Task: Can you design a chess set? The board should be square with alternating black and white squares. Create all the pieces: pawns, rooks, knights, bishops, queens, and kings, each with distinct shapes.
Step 1282:
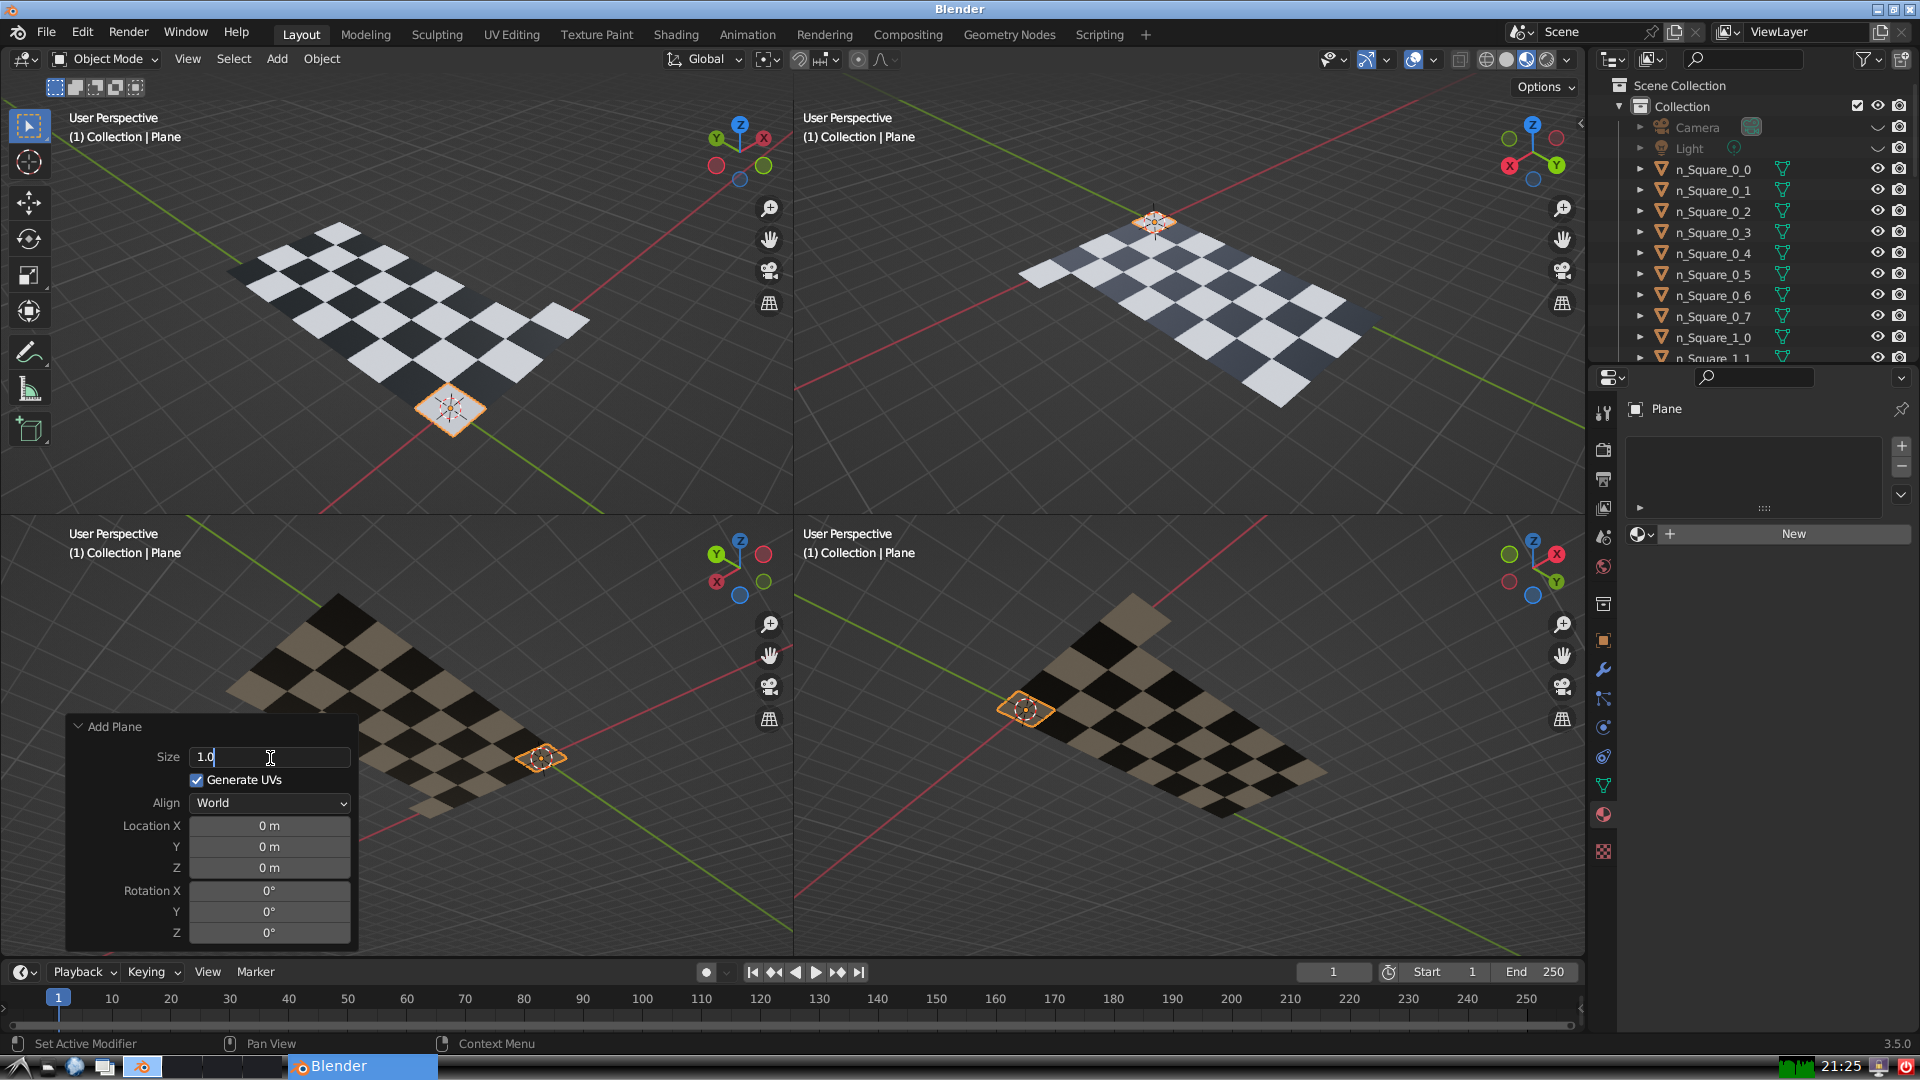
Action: {"key_press": ['Return']}